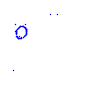
Particle: kaon